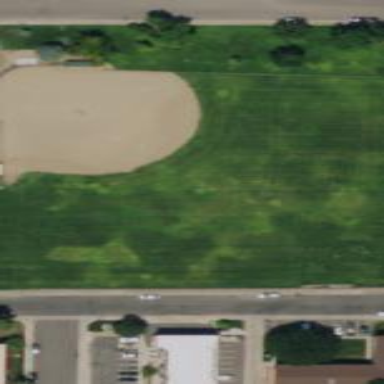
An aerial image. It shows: Baseball pitch for leisure land.